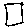
Label: square